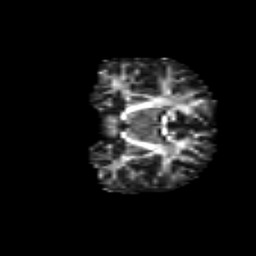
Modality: FA
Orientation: coronal
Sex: male
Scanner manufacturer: siemens
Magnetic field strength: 3 T
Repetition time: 5 s
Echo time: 0.071 s